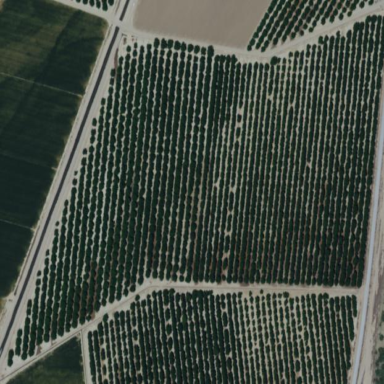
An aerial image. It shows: Orchard.